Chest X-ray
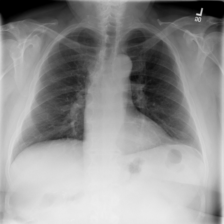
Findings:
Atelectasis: negative
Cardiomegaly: negative
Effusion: negative
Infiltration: negative
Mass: negative
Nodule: negative
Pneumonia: negative
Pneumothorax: negative
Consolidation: negative
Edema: negative
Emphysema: negative
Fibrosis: negative
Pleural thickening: negative
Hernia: negative